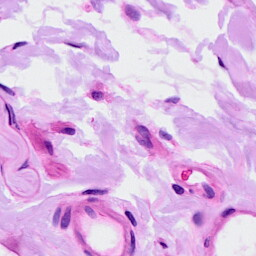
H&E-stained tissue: Ovarian